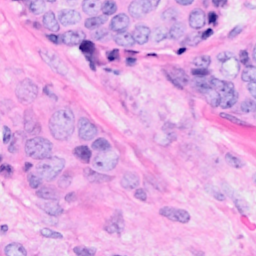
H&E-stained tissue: Breast